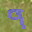
Label: 9